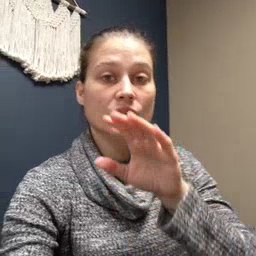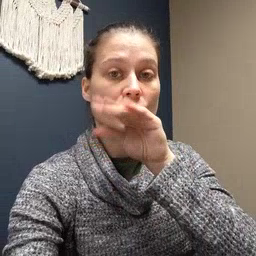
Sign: goose